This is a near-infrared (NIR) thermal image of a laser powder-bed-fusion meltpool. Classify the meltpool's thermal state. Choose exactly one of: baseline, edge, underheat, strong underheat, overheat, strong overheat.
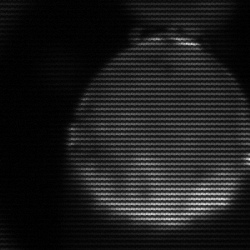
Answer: edge